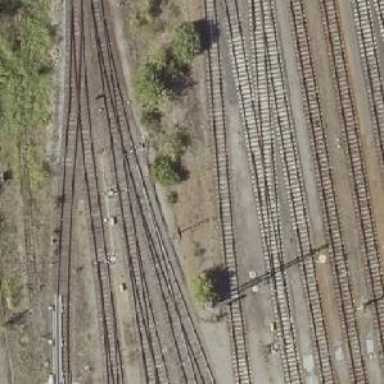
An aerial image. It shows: Railway switch.